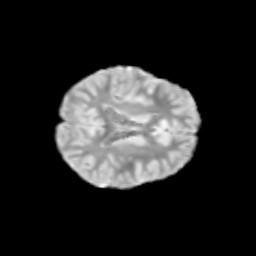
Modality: T2w
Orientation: axial
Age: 10
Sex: female
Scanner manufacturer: siemens
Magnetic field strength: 3 T
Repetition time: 3.8 s
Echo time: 0.07 s